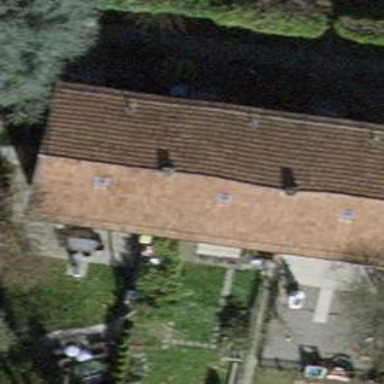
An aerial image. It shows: Terrace-style building with gabled roof.